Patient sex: M
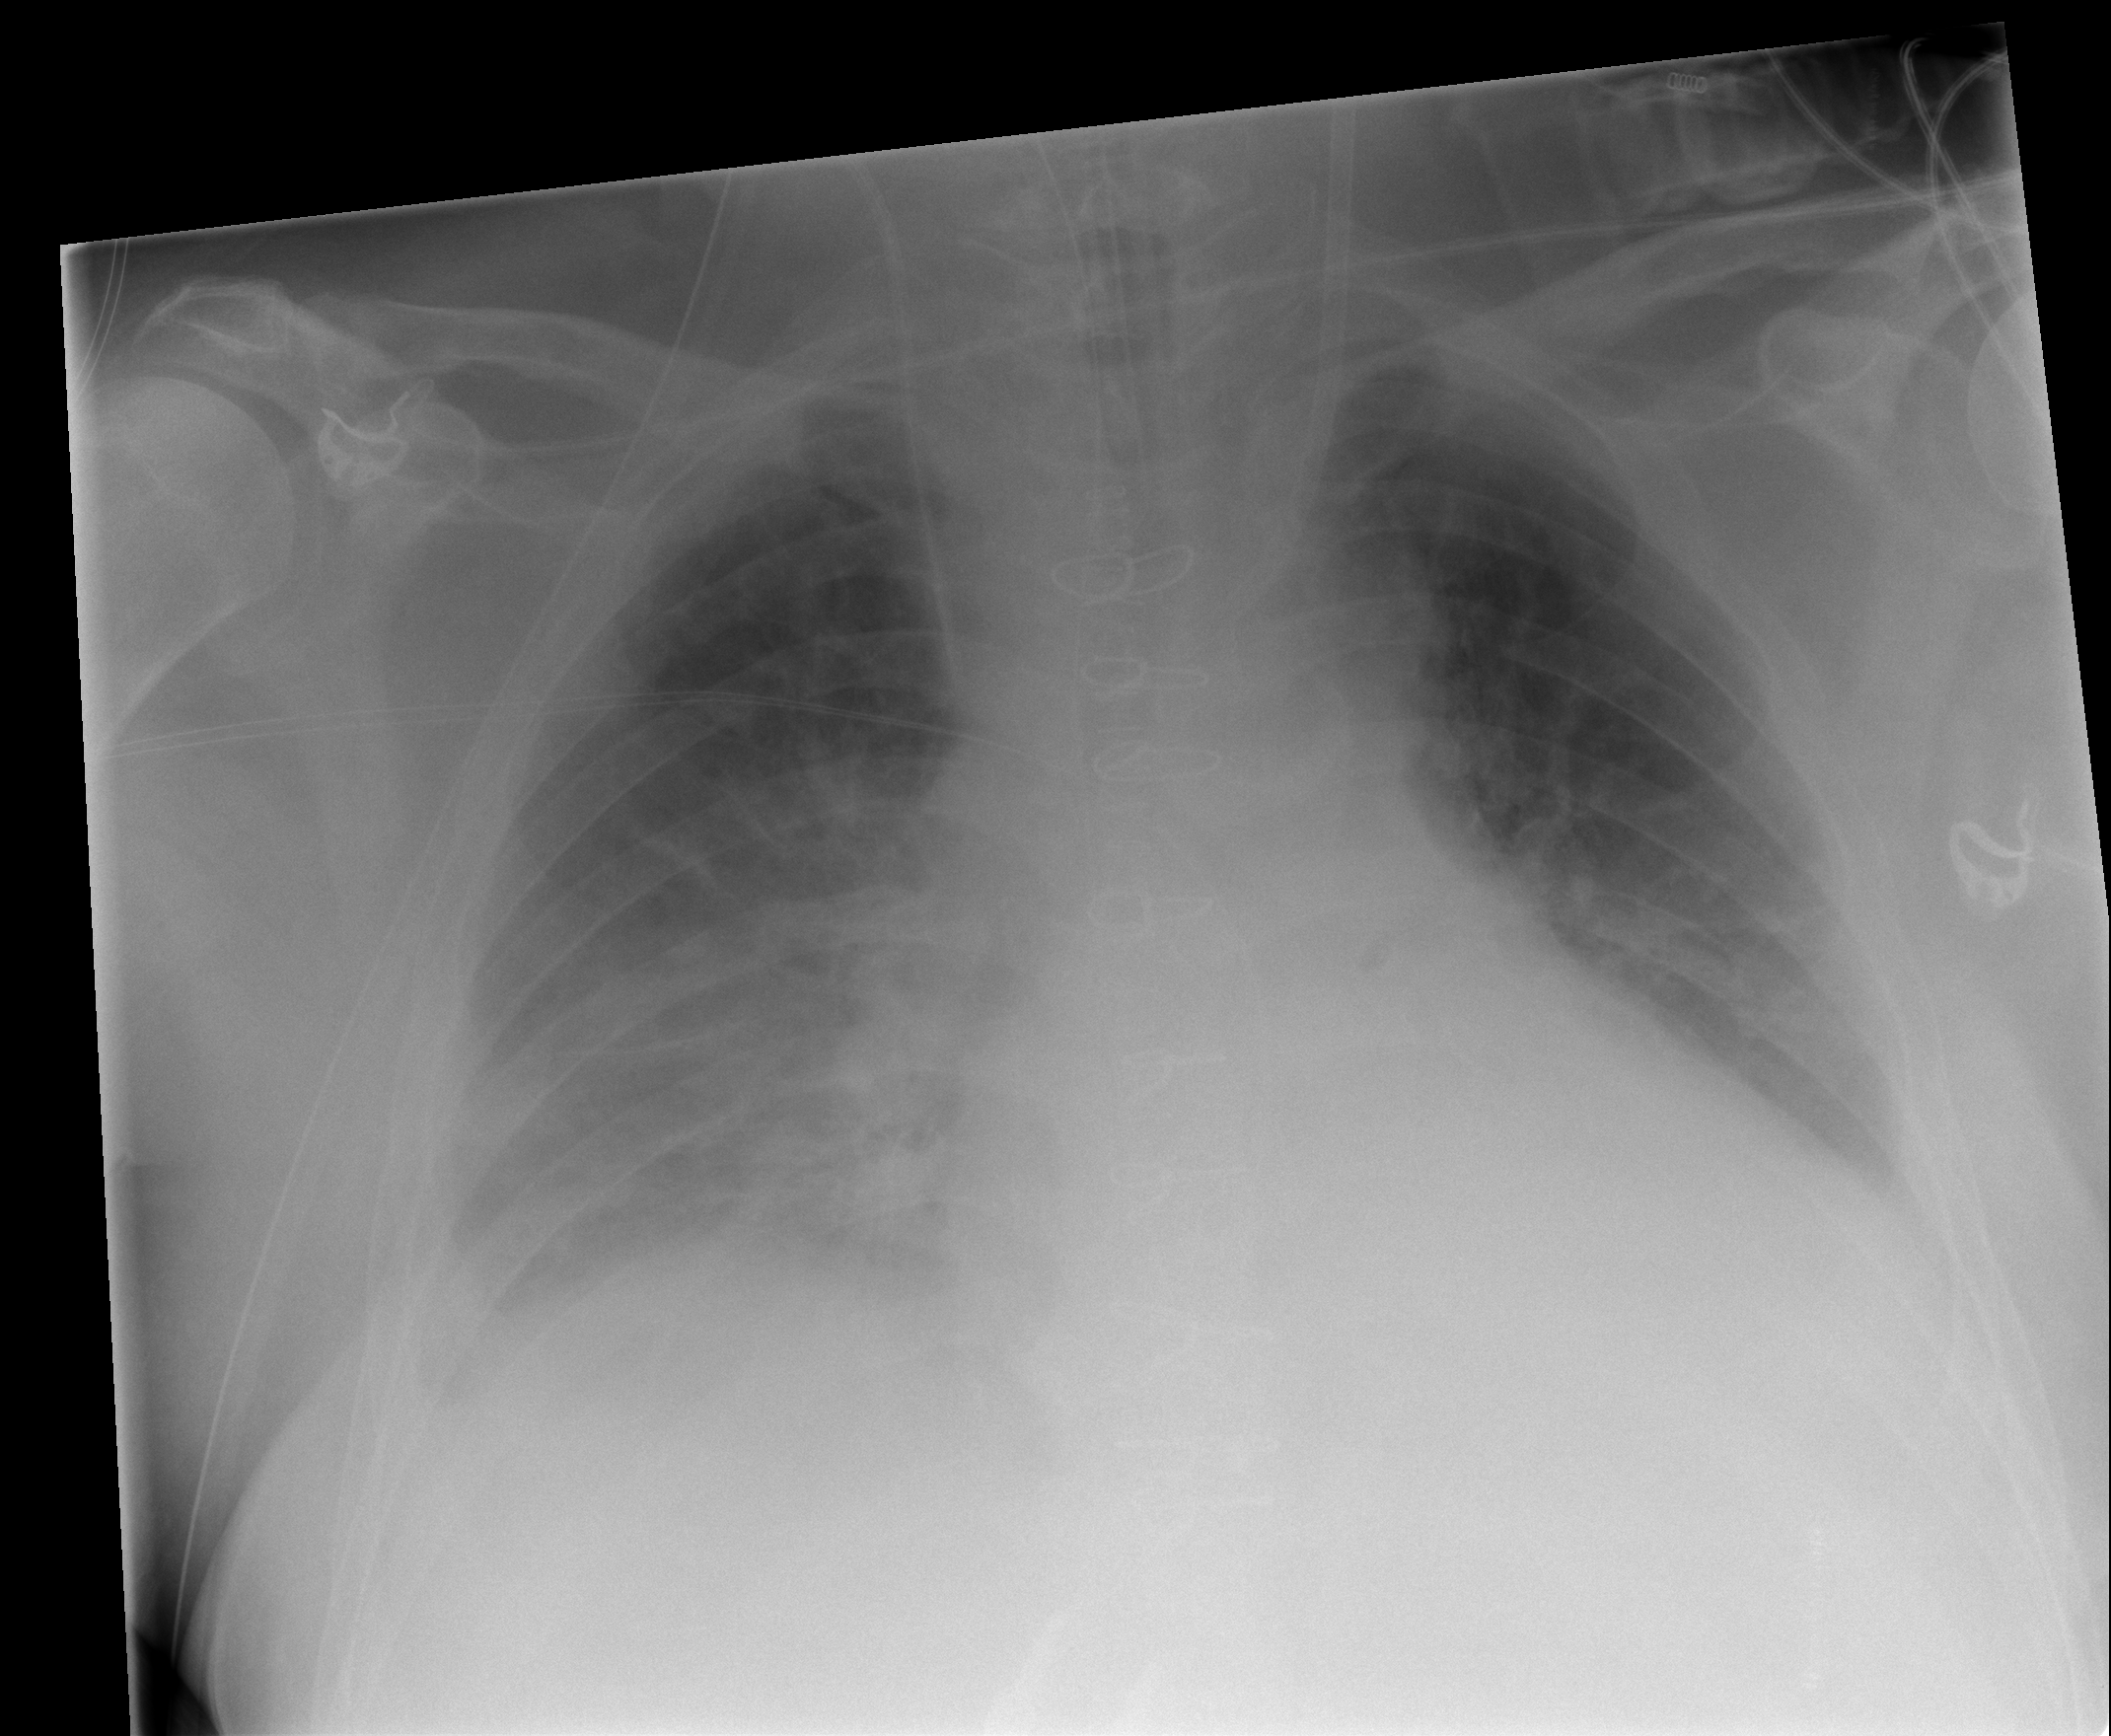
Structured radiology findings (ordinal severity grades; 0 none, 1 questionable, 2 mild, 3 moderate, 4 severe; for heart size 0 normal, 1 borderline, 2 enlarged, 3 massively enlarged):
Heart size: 2
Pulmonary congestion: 2
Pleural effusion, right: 2
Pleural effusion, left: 1
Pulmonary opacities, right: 2
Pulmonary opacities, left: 0
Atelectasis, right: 2
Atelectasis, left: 2